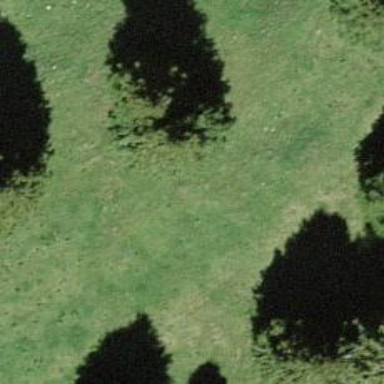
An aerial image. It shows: Needle-leaved tree in natural setting.